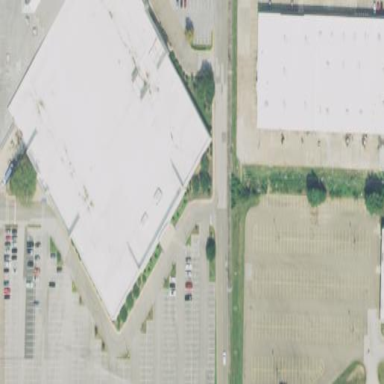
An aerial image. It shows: Department store building.